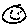
Label: smiley face